Question: I'm trying to make responsive design. When screen is small comments should be below "Slikica"(Cyan DIV). But when I'm on the desktop version I want comments (Gray divs) to be warped around image.
- - -
Look at image below, worth thousand of words.

'''
<div id="content">
<div id="slikica">Slikica</div>
<div class="gray">Lorem ipsum dolor sit amet, consectetur adipiscing elit. Donec elementum dui ut enim rutrum congue. Nulla ut odio vel metus pharetra aliquet. Proin nec erat non nisl semper sagittis. Pellentesque sed.</div>
<div class="gray">Lorem ipsum dolor sit amet, consectetur adipiscing elit. Mauris imperdiet interdum enim eget sollicitudin. Praesent eleifend interdum odio sit amet luctus. Nulla egestas eros vitae dui tincidunt amet.</div>
<div class="gray">Quisque non ligula id dolor tincidunt imperdiet at et libero. Cras eu sapien mi. Phasellus sollicitudin accumsan vehicula. In fermentum, sapien vitae ullamcorper porttitor, felis sem dapibus est amet.</div>
<div class="gray">Lorem ipsum dolor sit amet, consectetur adipiscing elit. Donec elementum dui ut enim rutrum congue. Nulla ut odio vel metus pharetra aliquet. Proin nec erat non nisl semper sagittis. Pellentesque sed.</div>
<div class="gray">Lorem ipsum dolor sit amet, consectetur adipiscing elit. Mauris imperdiet interdum enim eget sollicitudin. Praesent eleifend interdum odio sit amet luctus. Nulla egestas eros vitae dui tincidunt amet.</div>
<div class="gray">Quisque non ligula id dolor tincidunt imperdiet at et libero. Cras eu sapien mi. Phasellus sollicitudin accumsan vehicula. In fermentum, sapien vitae ullamcorper porttitor, felis sem dapibus est amet.</div>
<br class="clrfix" />
</div>
'''
<URL>
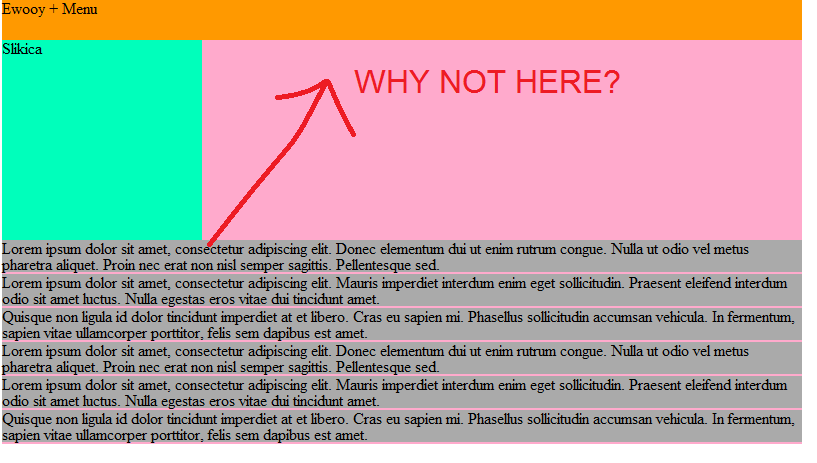
Answer: Just remove the 'float: left;' on the comment DIVs. When floating each comment left to previous one, they won't fit into the viewport.
<URL>